Question: I have some css problem. here is what I need.

No matter how many words the title have(example: title could be 'What's new today?', could be 'hello world')
it always have a background line pass through the whole div, and the word's background is white. (the word should be 'text-align:center;' and it's background looks like broken the line)
Here is my code:
'''
<style>
.ocell {
width:960px;
height:42px;
text-align:center;
padding: 20px 0 20px 0;
}
.wd {
margin: 0 auto;
background-col: white;
margin-left: -10px;
padding: 5px;
}
.line {
position: absolute;
border-bottom: solid 1px #999;
margin-top:-18px;
width: 960px;
}
</style>
<div class="ocell">
<div class="wd">Title</div>
<div class="line"></div>
</div>
'''
also in <URL> may be also can use a 'background-image' instead of the line. Thanks.
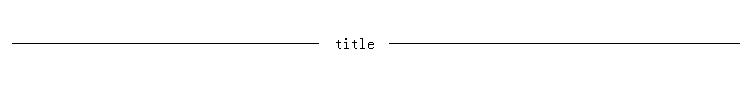
Answer: This can be achieved by simply using div with border-bottom for the line, and positioning element with text on that line. <URL>.